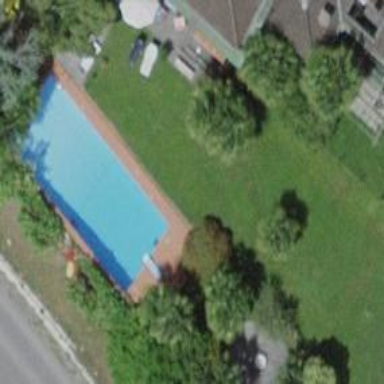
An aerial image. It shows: Swimming pool located in leisure land.